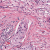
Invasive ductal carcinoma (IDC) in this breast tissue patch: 1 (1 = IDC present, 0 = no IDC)